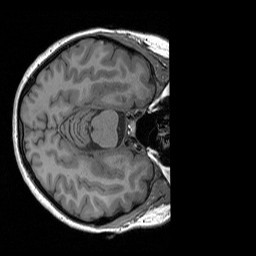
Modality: T1w
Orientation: axial
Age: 22
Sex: female
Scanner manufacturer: siemens
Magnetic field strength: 3 T
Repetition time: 1.9 s
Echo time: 0.00252 s